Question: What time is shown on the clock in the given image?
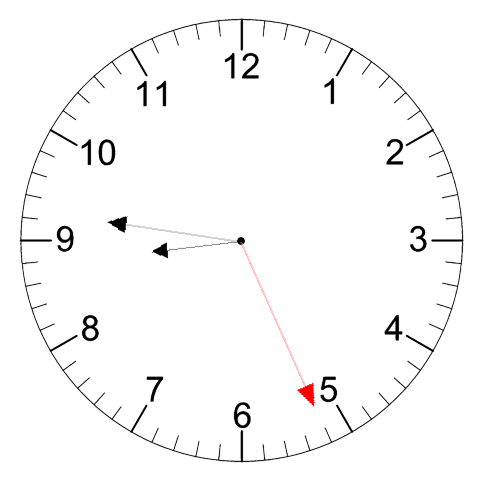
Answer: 08:46:26